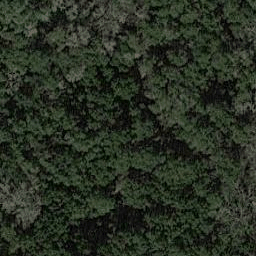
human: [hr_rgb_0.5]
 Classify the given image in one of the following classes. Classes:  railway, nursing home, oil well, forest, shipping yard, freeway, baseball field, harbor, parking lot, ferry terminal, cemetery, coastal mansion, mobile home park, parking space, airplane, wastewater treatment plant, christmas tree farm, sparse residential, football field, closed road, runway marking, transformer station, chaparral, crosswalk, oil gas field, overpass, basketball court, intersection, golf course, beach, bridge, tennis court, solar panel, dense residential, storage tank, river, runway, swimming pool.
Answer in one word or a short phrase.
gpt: forest